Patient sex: M
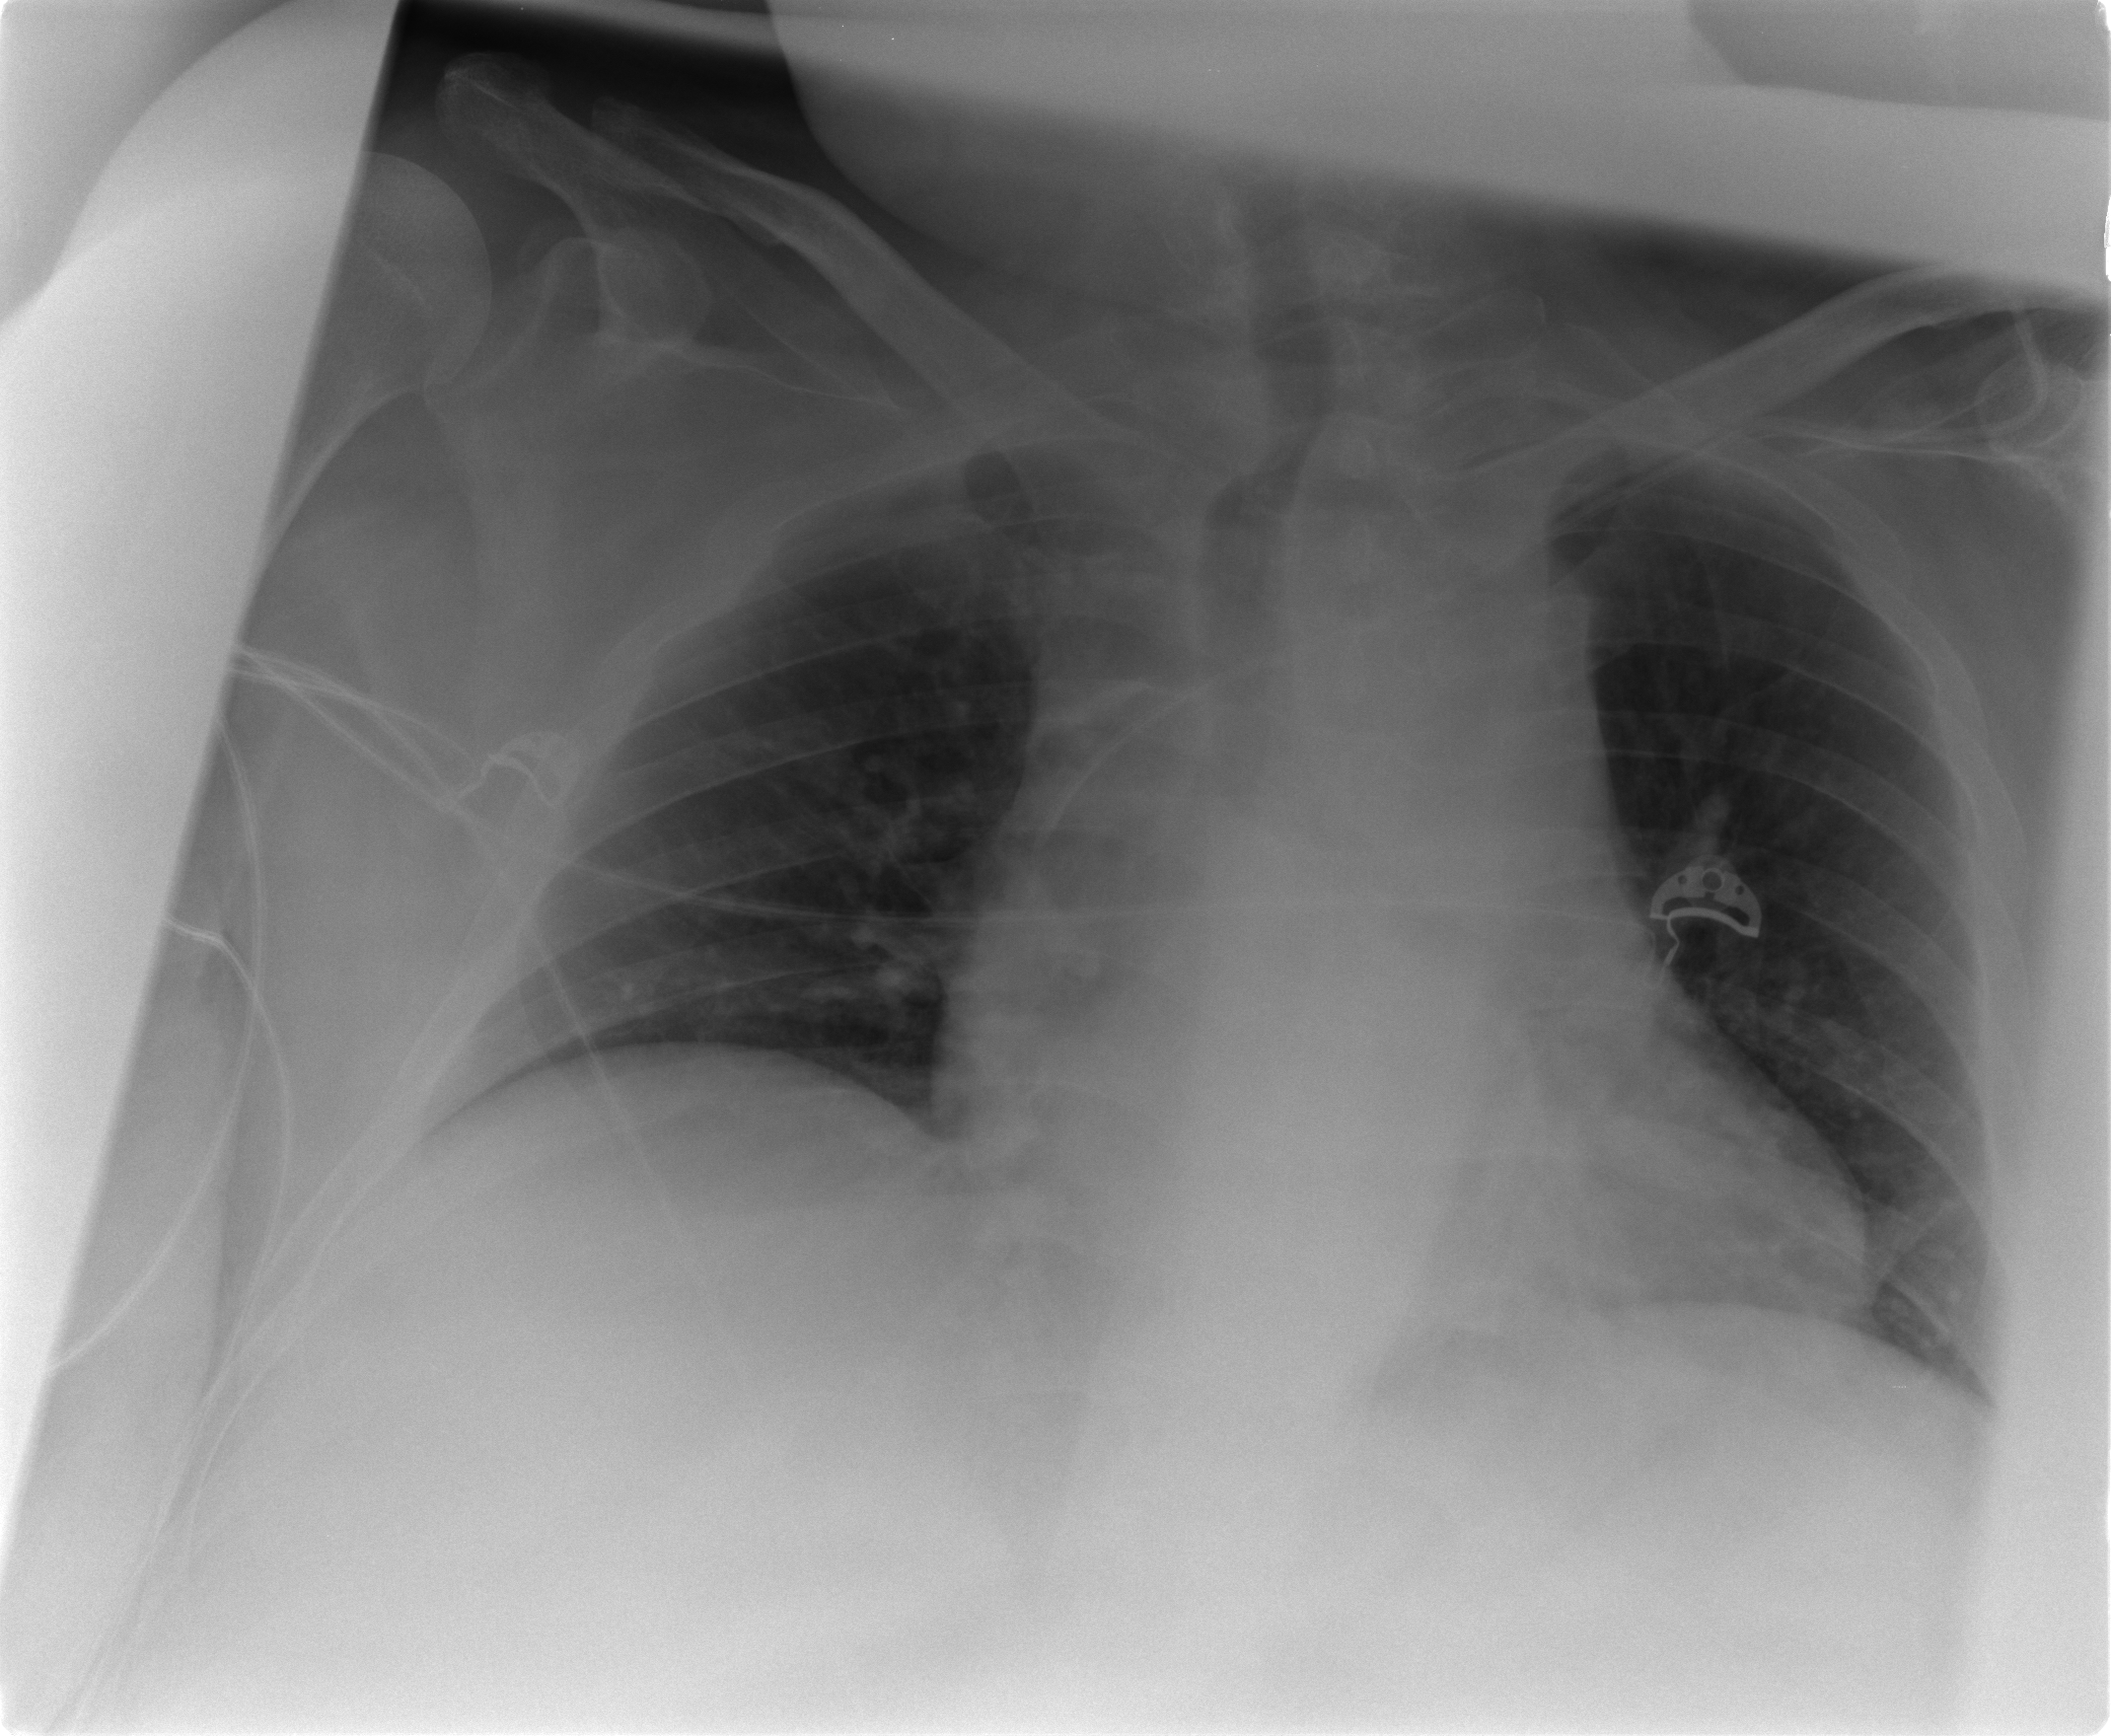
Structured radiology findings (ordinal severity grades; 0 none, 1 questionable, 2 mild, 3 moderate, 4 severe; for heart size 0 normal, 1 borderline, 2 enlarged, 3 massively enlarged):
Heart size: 0
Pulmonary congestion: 0
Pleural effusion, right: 0
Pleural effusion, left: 0
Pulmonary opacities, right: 0
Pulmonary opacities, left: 0
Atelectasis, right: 2
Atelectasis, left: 2